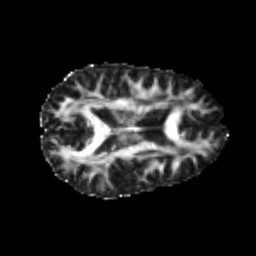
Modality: FA
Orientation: axial
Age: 23
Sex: female
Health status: healthy
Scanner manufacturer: philips
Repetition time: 7.384 s
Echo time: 0.08599 s